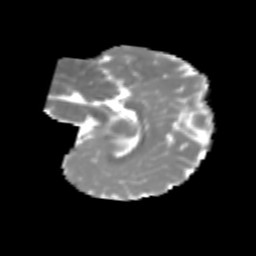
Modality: MD
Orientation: sagittal
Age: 6
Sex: female
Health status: healthy